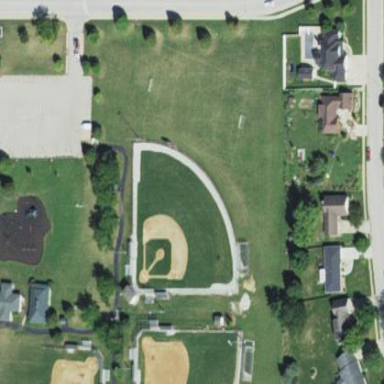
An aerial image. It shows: Baseball pitch for leisure land.